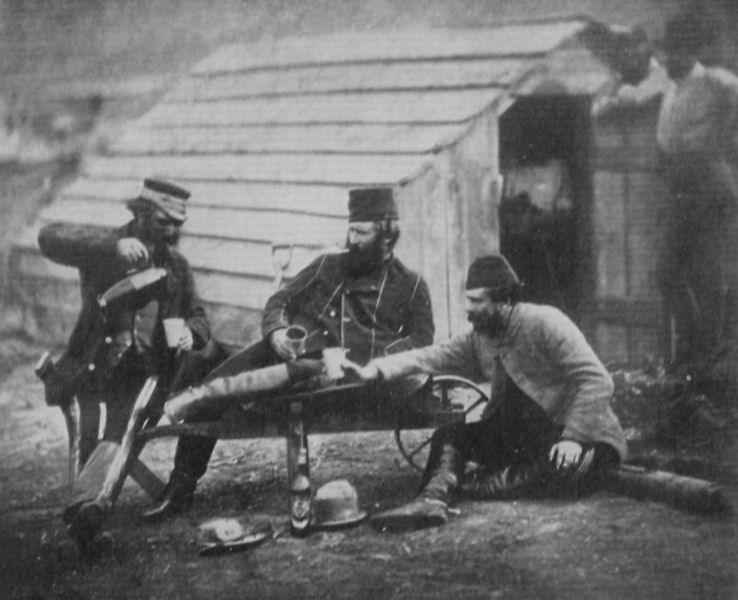
Titel: "Härte des Lagerlebens"
Künstler: Roger Fenton
Standort: USA
Institution: Sammlung Gernsheim
Schlagwörter: mann, sitzen, holz, hut, hüte, köpfe, männer, tür, dach, haus, rock, bart, bärte, hemd, hose, jacke, kappe, mütze, mützen, trinken, bärtig, bild, hütte, boden, mantel, sitzend, drei, karren, kanne, papier, sitz, russland, pause, rast, arbeiter, karre, rad, schubkarre, schubkarren, wagen, krieg, lehnen, soldaten, essen, kaffee, tee, bretter, foto, fotografie, becher, vier, kanone, offen, orient, erdboden, schwarz-weiß, uniform, uniformen, soldat, stiefel, armee, karaffe, tassen, verschwommen, holzhütte, teekanne, kaffe, schaufel, spaten, schindeln, schindeldach, baracke, lager, kosaken, soladaten, einschenken, aufschenken, fotograf, wodka, thermoskanne, 19. jahrhundert, 1. weltkrieg, kriegskameraden, sibieren